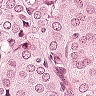
Metastatic tissue present: yes